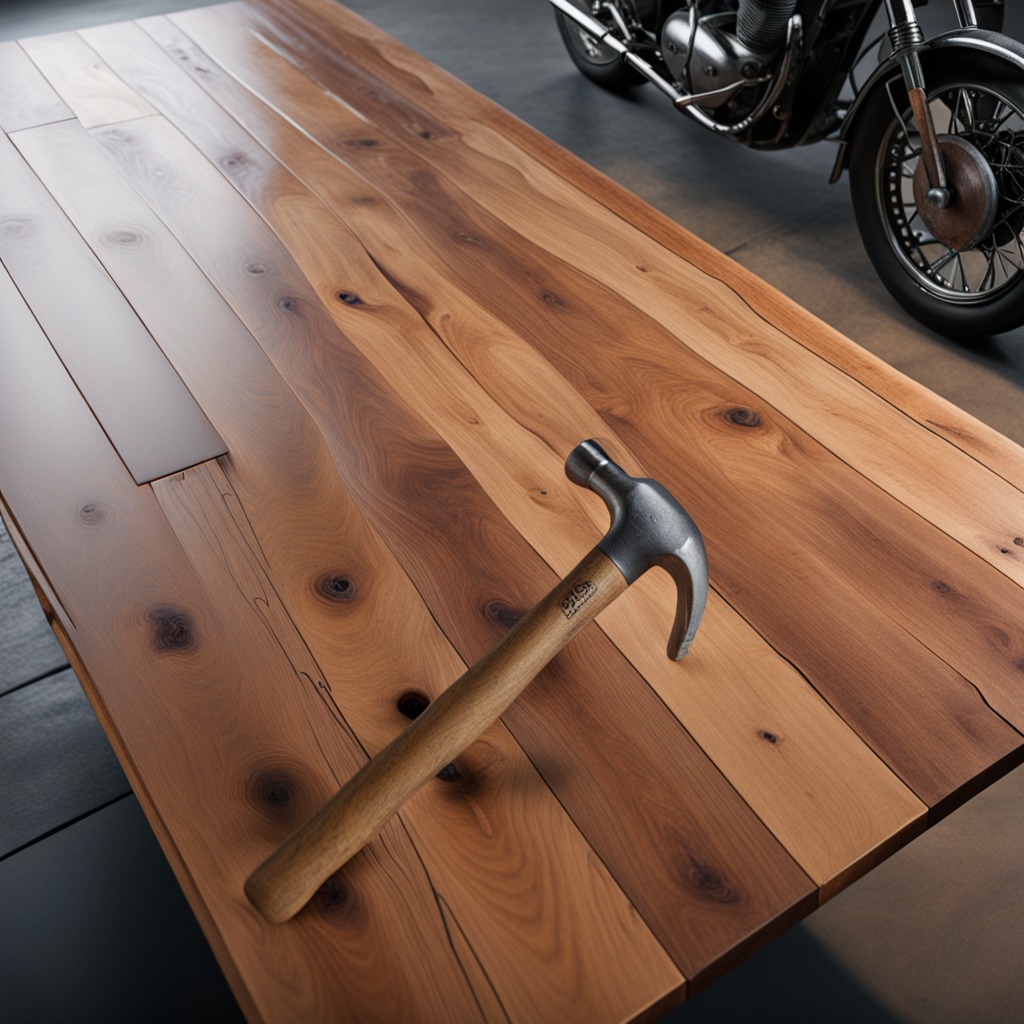
A hammer lies on the oil-spilled wooden table in a vintage motorcycle garage.